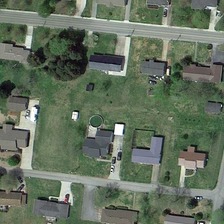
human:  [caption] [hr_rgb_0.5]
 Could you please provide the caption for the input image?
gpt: there are many plants around the house .

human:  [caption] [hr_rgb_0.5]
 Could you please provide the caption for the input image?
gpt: the tree is dark green grass is green .

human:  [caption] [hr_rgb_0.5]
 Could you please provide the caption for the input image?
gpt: many buildings and some green trees are in a medium residential area .

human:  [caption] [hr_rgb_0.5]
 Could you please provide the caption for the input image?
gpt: many buildings and some green trees are in a medium residential area .

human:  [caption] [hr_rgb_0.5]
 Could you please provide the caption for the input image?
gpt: there are many plants around the house .